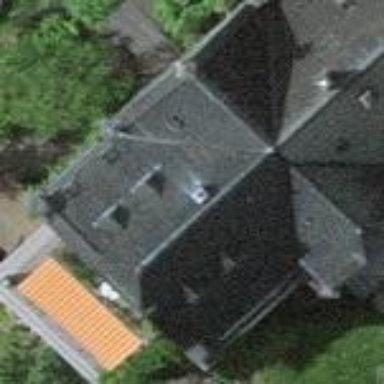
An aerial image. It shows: Residential building.